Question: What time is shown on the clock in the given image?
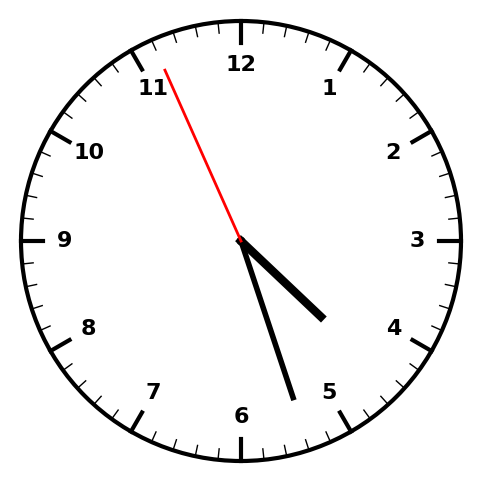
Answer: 04:26:56